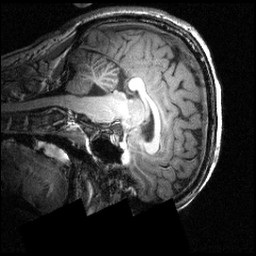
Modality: T1w
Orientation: sagittal
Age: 21
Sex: male
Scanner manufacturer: siemens
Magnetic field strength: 3.951 T
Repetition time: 1.5 s
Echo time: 0.00335 s